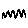
Label: zigzag